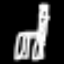
Label: chair